Fundus camera: canon
Shooting center: optic_disc
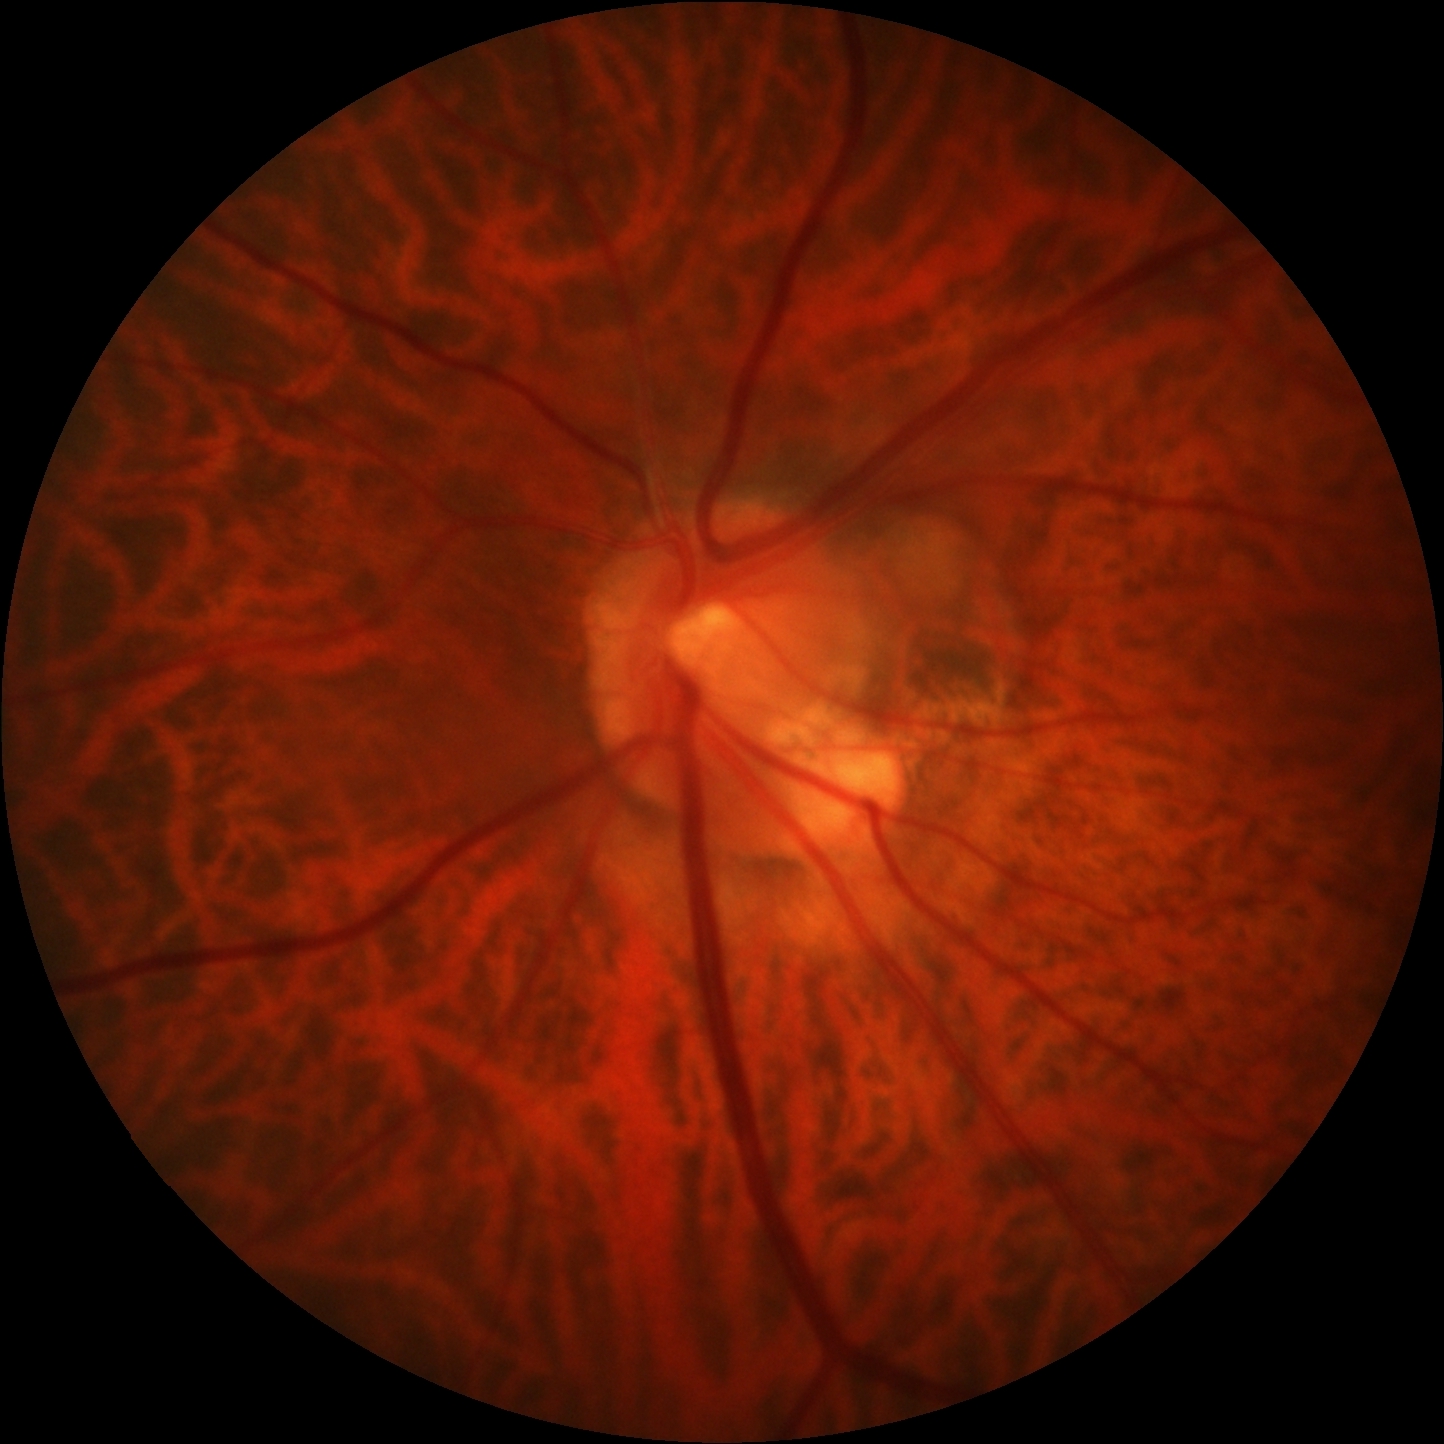
Pathologic myopia: yes
Patchy retinal atrophy: present
Retinal detachment: absent